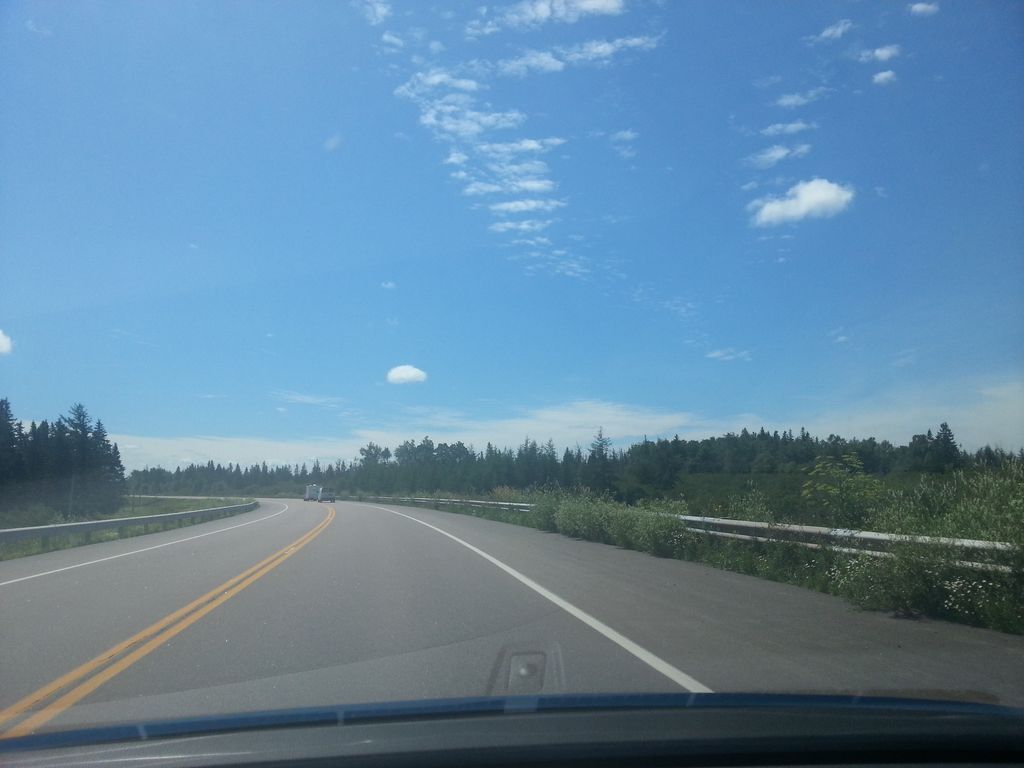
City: charlottetown